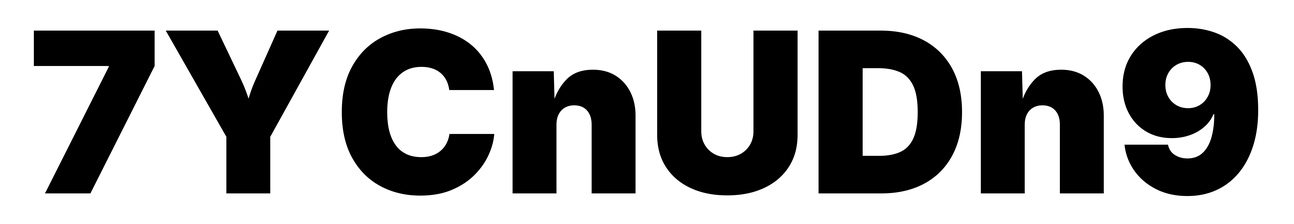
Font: Inter_Black